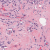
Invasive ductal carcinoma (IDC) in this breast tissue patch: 1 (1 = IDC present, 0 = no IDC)